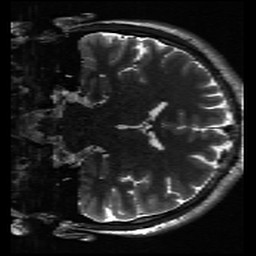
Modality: inplaneT2
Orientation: coronal